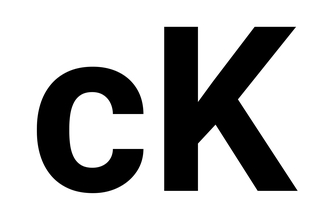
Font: Roboto_Bold